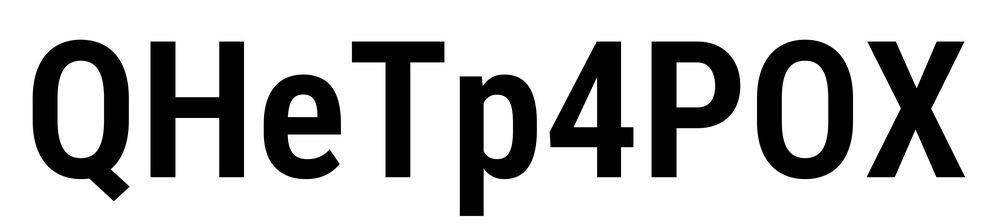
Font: Roboto_Condensed_SemiBold